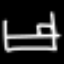
Label: bed